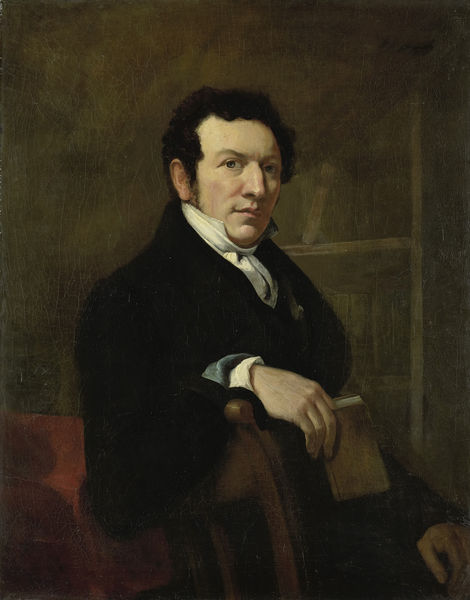
Titel: Anthonie van der Hout (1783-1859)
Künstler: Christiaan Julius Lodewijk Portman
Standort: Amsterdam
Institution: Rijksmuseum
Schlagwörter: homme, noir, rouge, main, costume, livre, personnage, bibliothèque